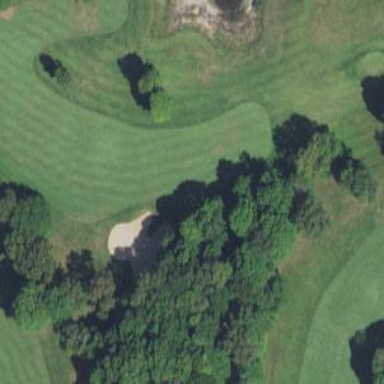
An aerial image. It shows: Golf hole.